Question: I am adding tabs to my app with this code:
'''
ActionBar.Tab tab1=actionBar.newTab();
tab1.setTabListener(this);
tab1.setCustomView(R.layout.tab_style);
TextView txt1 = (TextView)tab1.getCustomView().findViewById(R.id.tabtext);
txt1.setText(R.string.tab_1);
actionBar.addTab(tab1);
'''
And this is the tab_style.xml
'''
<?xml version="1.0" encoding="utf-8"?>
<!-- This is the main layout of the application -->
<RelativeLayout xmlns:android="http://schemas.android.com/apk/res/android"
android:id="@+id/fragment_basic_root"
android:layout_width="fill_parent"
android:layout_height="fill_parent"
android:background="@color/white"
android:paddingBottom="15dp"
>
<TextView
android:id="@+id/tabtext"
android:layout_width="fill_parent"
android:layout_height="wrap_content"
android:textAppearance="?android:attr/textAppearanceLarge"
android:gravity="center_vertical"
android:paddingLeft="6dip"
android:minHeight="?android:attr/listPreferredItemHeight"
android:textSize="20dp"
/>
</RelativeLayout>
'''
I want to change tab background,but result:

How can I fix it ? Customview is not centering.
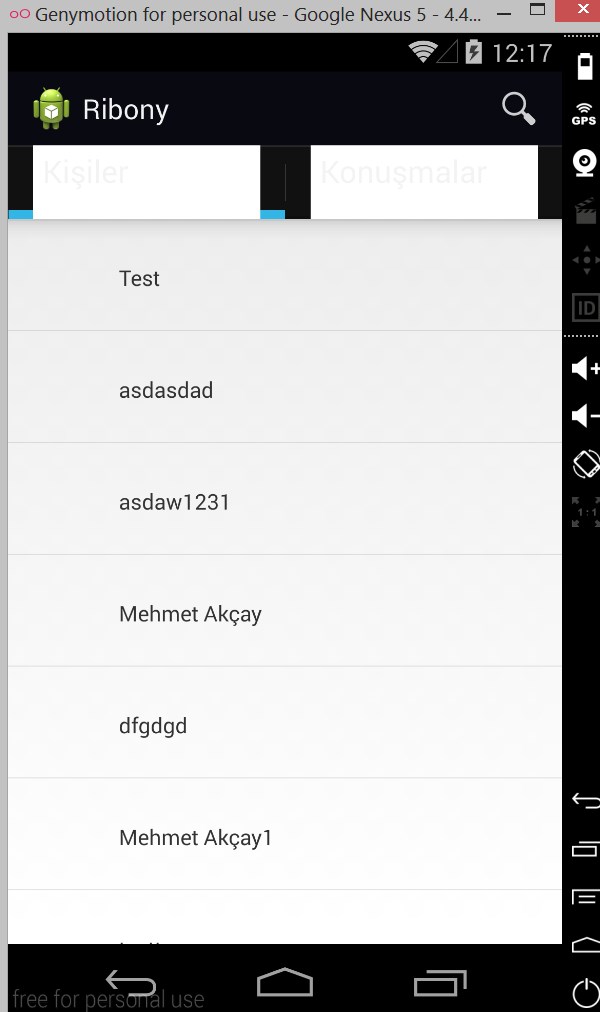
Answer: the black area is background of 'actionBar tabBar'.you must style 'actionBarTabBarStyle' and set the background of it. look at this link:
<URL>
or you can use other library like :
<URL>
or if you want to have a google one you can try:
<URL>